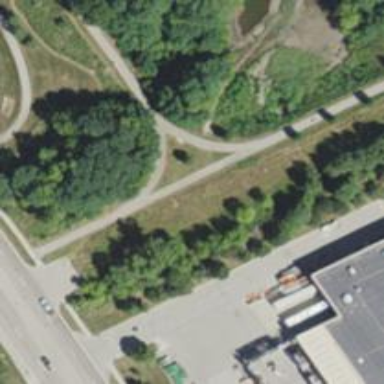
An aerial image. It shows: Cycleway with adjacent footway.